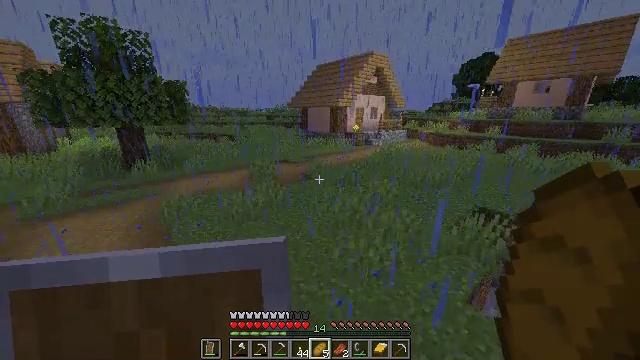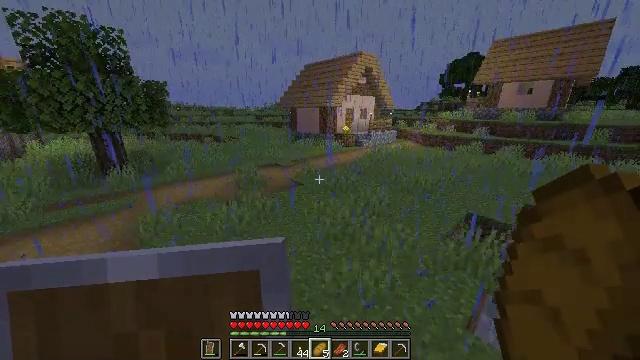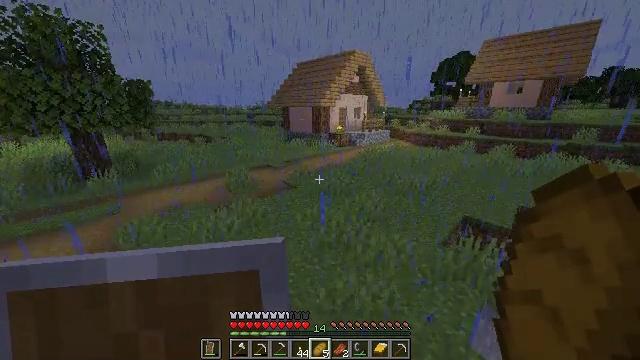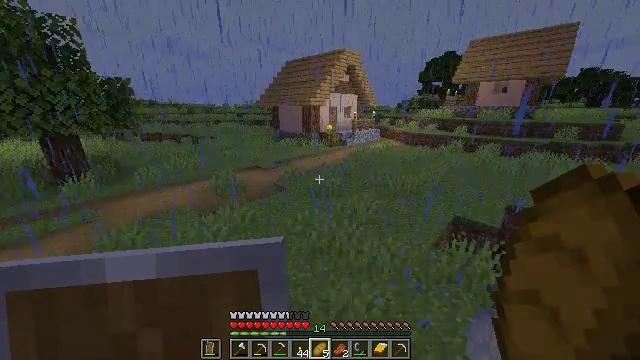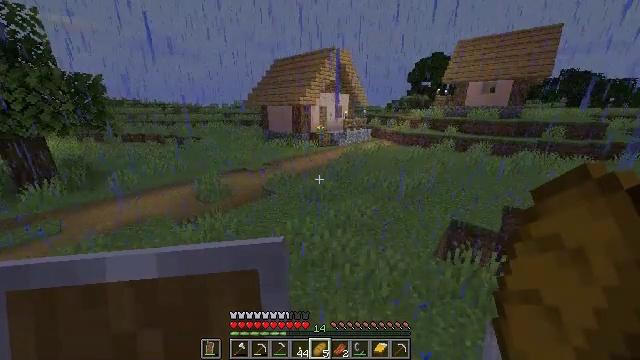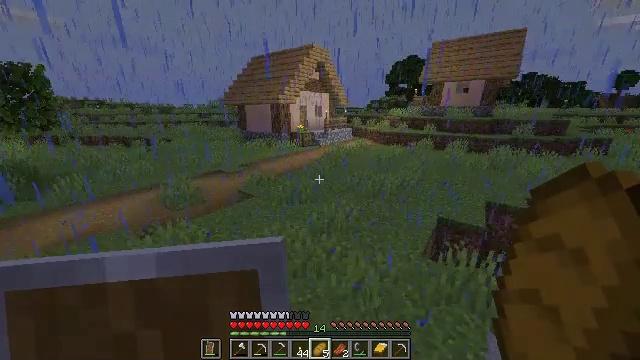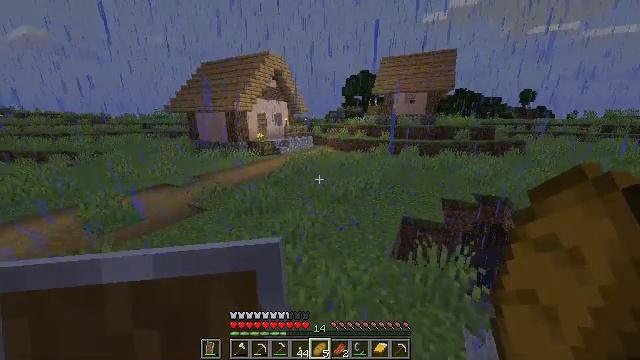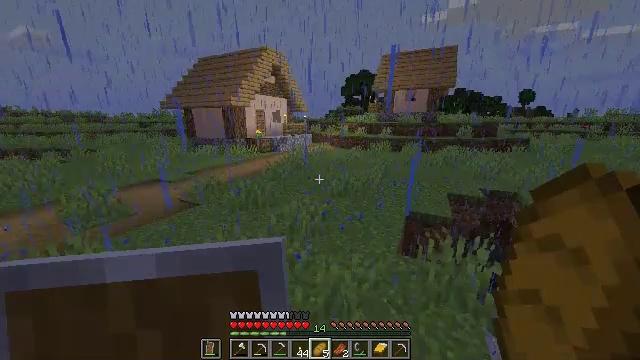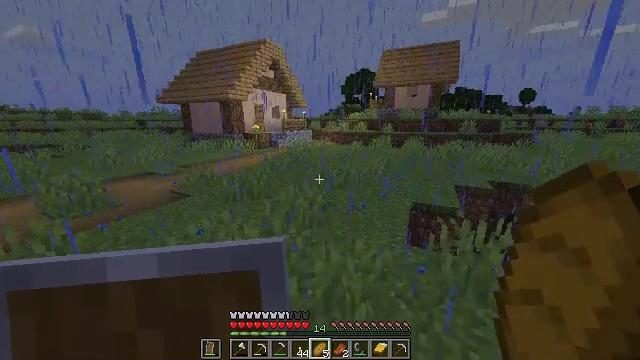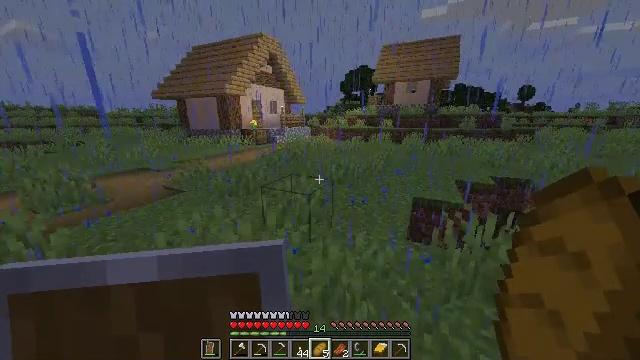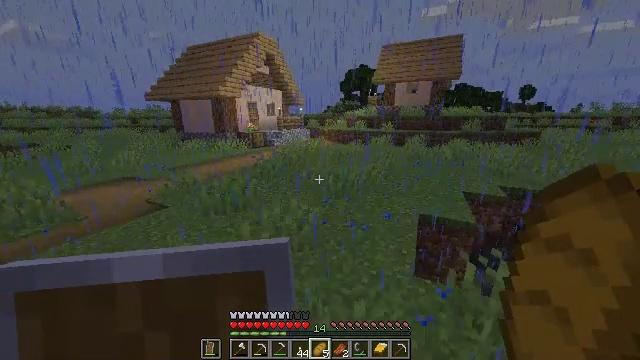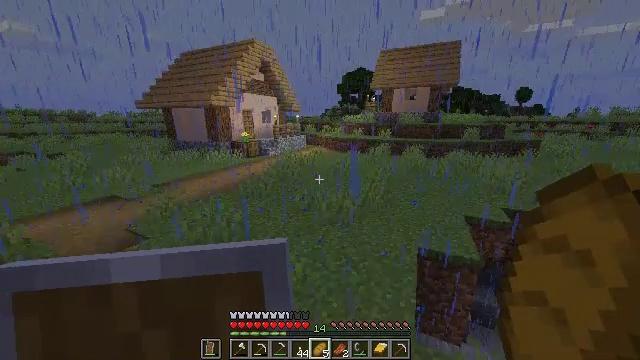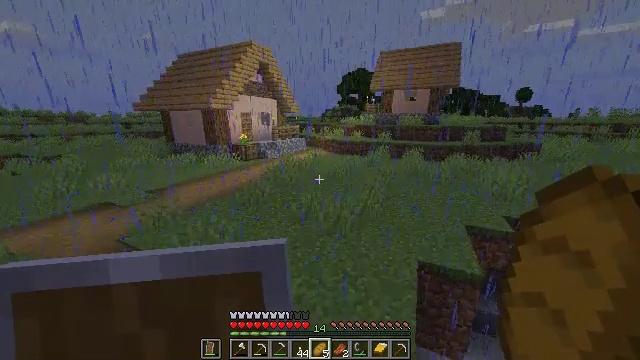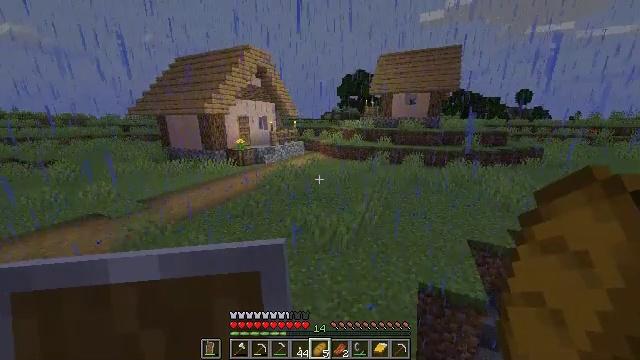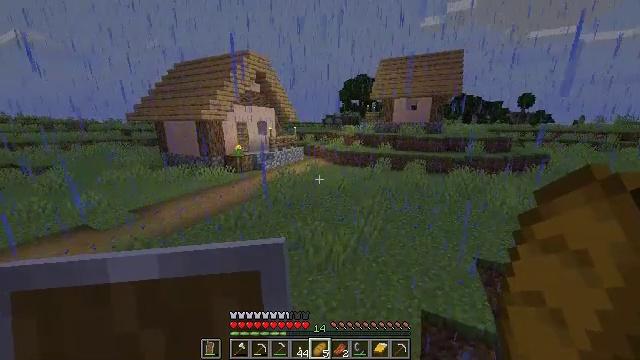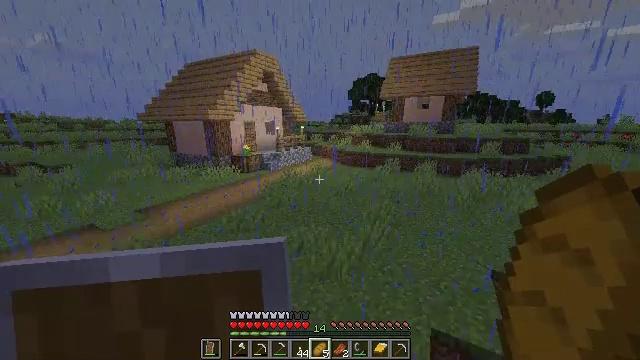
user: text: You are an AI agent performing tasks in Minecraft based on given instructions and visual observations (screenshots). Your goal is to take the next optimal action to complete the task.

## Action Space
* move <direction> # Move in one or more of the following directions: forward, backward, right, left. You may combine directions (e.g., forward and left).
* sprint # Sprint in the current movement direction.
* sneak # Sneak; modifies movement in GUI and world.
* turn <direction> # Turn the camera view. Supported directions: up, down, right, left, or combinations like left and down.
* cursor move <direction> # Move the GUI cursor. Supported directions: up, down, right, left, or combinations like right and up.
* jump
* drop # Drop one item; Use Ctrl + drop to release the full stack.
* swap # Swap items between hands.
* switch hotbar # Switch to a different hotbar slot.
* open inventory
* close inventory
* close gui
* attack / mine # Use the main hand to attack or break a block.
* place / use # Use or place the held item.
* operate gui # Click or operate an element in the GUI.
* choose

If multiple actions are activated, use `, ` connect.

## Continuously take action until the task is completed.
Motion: motion action
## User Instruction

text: Reclaim the stonecutter into your inventory.
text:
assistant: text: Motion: move forward, sprint, turn right, jump
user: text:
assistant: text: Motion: move forward and move right, sprint, turn right, jump
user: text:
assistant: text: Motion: move forward and move right, sprint, turn right, jump
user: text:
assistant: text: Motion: move forward and move right, sprint, turn right, jump
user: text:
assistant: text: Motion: move forward and move right, sprint, turn right, jump
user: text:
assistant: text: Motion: move forward and move right, sprint, turn right and up, jump
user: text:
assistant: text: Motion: move forward and move right, sprint, jump
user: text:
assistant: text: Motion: move forward and move right, sprint, jump
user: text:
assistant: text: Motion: move forward and move right, sprint, jump
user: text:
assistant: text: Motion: move forward and move right, sprint, jump
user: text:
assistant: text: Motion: move forward and move right, sprint, jump
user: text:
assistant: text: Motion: move forward and move right, sprint, jump
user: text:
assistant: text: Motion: move forward and move right, sprint, jump
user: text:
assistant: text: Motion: move forward and move right, sprint, jump
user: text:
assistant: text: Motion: move forward and move right, sprint, turn left, jump
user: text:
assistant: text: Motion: move forward and move right, sprint, turn left, jump
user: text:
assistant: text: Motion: move forward and move right, sprint, turn left, jump
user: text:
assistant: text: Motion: move forward and move right, sprint, turn left, jump
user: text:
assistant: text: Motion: move forward and move right, sprint, turn left, jump
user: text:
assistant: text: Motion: move forward and move right, sprint, turn left, jump
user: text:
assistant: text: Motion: move forward and move right, sprint, turn left, jump
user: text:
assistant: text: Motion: move forward, sprint, turn left, jump
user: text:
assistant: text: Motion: move forward, sprint, jump
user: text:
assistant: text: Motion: move forward, sprint, jump
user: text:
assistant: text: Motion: move forward, sprint, jump
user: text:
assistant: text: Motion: move forward, sprint, jump
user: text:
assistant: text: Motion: move forward, sprint, jump
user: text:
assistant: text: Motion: move forward, sprint, jump
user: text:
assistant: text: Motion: move forward, sprint, jump
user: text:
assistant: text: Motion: move forward, sprint, jump